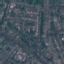
Land use / land cover: Residential